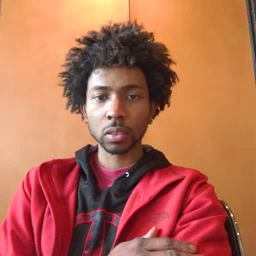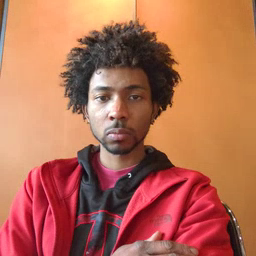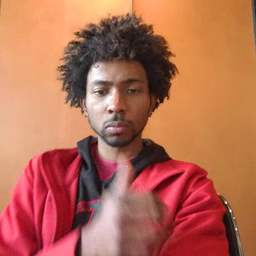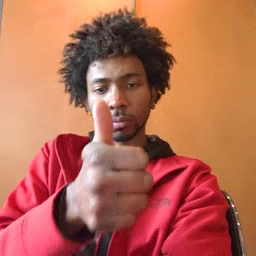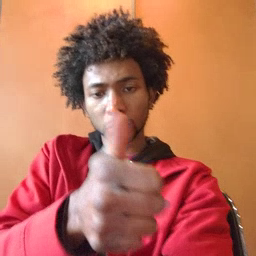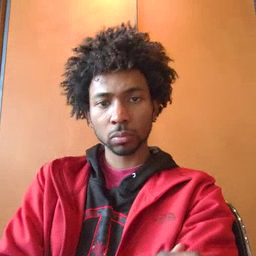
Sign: yourself